Field crop: maize
Growth stage: 2
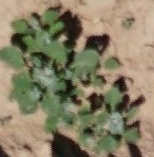
Species: chenopodium